Question: My problem is that I have a captcha value inside an HTML element which I can't seem to be able to capture using the 'find_element()' function.
I have this piece of code
'''
iframe = driver.find_element_by_xpath("//iframe\[@name='reCAPTCHA'\]")
driver.switch_to.frame(iframe)
ID_token = driver.find_element(By.ID,"recaptcha-token").get_attribute('value')
print(ID_token)
'''
Whose purpose is to get the value out of the hidden element containing the captcha token
But the code simply dies in these lines without telling me what went wrong
This is the <URL> for the page where the captcha is.
Would appreciate the help.
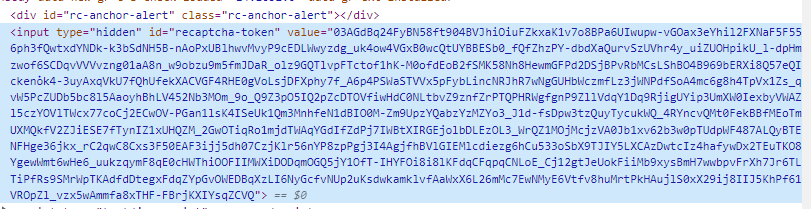
Answer: You need to first switch to the below frame:
'''
//iframe[@title='reCAPTCHA']
'''
and then us 'execute_script' to to get the .
'''
driver.maximize_window()
driver.get("https://cadprev.previdencia.gov.br/Cadprev/pages/modulos/dair/consultarDemonstrativos.xhtml")
wait = WebDriverWait(driver, 30)
wait.until(EC.frame_to_be_available_and_switch_to_it((By.XPATH, "//iframe[@title='reCAPTCHA']")))
print('Switched to frame')
script = "return document.getElementById('recaptcha-token').getAttribute('value');";
print(driver.execute_script(script))
'''
'''
from selenium.webdriver.support.ui import WebDriverWait
from selenium.webdriver.common.by import By
from selenium.webdriver.support import expected_conditions as EC
'''
'''
Switched to frame
03AGdBq25p6cmSsoDCWUmTX10Z9OyHR3_58_te8n14eXM0VAS8Tdf1LwLit7us0gf3u3c0hYJMSB1m-2a8lNHBMLrOqlKWQECCLopsUwiSmivTkhb-SRmBcHxNrPQdO5DWBEL0LGHCUHCZ4XJfzswQ_hWNp8PdwZLuTaQRZ1l1ecGiZIMbapxSaz0GPrwfbJfbaXIGZFMsDP-7ofnAkhIir_CxULKbOrj8WyJIct4v--aINIiizn2b0lRiTUuqZZAzDmNKysWDfIRXVa2N4jcZq_Hc9FBSx8zmIyMzxhHDxAxrDYXYrIh1GyBx90RDac3iqKi17g4x_c8ohSUicjpUI41fGyHabZAco-fJd6bgCyM-V1itIZmLHZKSePMhM87DrkWA_xf1_RBmNSDnDzhXCUUXLy0iPfNfRBGInVQfnTBcyA0qxvkvnkWDKVHOtsN7cebt9rnVqu767dKTdlngwnv40dy2HpUC5M07jIKGUttFZxEFxrEv6MMuNmJOWzT7HTFCD02_pbTT8mjSVvuJ02KlpXneh38UVLDIucw8eoaarosNYSL8Xgi20hIJu15-Y7YD942SUBDlHS_wMGCRkWfdDOPGgKi3AkWsWIlEpopMWg83OxX1ooYd6AUocqBlx50fupwYiEl_t8DZ8m5-6ZCSFa5iTyCnkOrcnjuVmIlLu1_oxpcr2LgX57G6Dl0XoGrh4NK7FZBpZLevvrkCC-2tW59LwEMCk9Ejx1E_FduBdbUn2MURNUDF_FQIv88mq7Yv_B9sbyTjxfarU42YroCDgOS31ERi0pxPN6oxpF5fmPg7mgnlKzM4hmC1g0cPwWYt3MlVS3Y_dSGoylH2uAv1c9OE6RiPkG_Ae36SjjaV_uarvlfdeQ8203WbLhZDYMwhsVIN-Riw0LIllUH0HZIxRWe3hbURKqh1bdVhJ4WVliY7OquFvm5oororQHGfDGhhqcahkkUfDKEUpEkJ7GFyQngBA1FI1z8oyxhvL31o40vak7nZe2k6dFSvWYzcS6SIrKI7AOM5YMD0Xa1o9JkWzv6ULXrXbO6WWeYo6x28t0TUqjG-FY0S9ySV5BoIDTgMhwGapG8wIwgwsnqFXAAU3zmQHDmA7jkAiXJ87f_m_bZU9LIH2DRzarKsHO9J1WiWHo8G4NMz6BMr0rO-IU2NWsX5BTqxkB8mAnpxcNQyBLm_Zri-WENfCLHjqToVC8nzxvY41Ohx9tAhnOjn5mCVMNyXL3iw27ncWU8bcPd7vLCE0jyn-WrkvijuY8bl6ilny5gAkpu40KnfnlyyQOS95VgDS4gxuzQ4RAlpJOHDD18n_QIvNOEQcarkPFTnpvH2k8KRbEOUJFifWow0u8La36KGwiCwgGIiGHavf0OuqQWuSQwa-OSrNTnp44ajOBpQtyJy7DP4OYGSyFOrw2XF6noL6PTM1Q81OZcfFx50djrPs3NOnnPJicfUu-0KFbeaSwOO6gm_5FTJWM3FM-T9UUOXs-IjvYk3wGEjR6_4XJaDBza4aqo
Process finished with exit code 0
'''